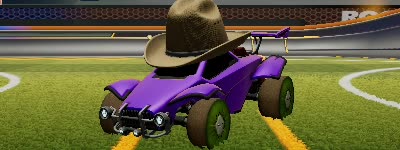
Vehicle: octane